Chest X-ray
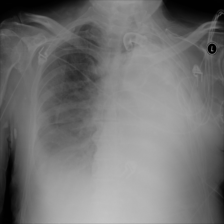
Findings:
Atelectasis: negative
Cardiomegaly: negative
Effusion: positive
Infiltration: positive
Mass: negative
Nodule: negative
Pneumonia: negative
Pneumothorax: negative
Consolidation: negative
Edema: negative
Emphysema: negative
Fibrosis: negative
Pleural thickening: negative
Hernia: negative